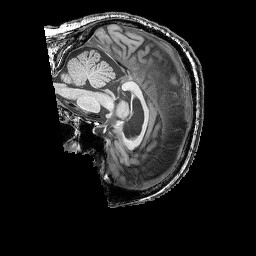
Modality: T1w
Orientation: sagittal
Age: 54
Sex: male
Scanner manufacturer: siemens
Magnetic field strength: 3 T
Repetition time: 2.25 s
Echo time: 0.00411 s